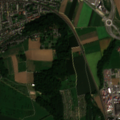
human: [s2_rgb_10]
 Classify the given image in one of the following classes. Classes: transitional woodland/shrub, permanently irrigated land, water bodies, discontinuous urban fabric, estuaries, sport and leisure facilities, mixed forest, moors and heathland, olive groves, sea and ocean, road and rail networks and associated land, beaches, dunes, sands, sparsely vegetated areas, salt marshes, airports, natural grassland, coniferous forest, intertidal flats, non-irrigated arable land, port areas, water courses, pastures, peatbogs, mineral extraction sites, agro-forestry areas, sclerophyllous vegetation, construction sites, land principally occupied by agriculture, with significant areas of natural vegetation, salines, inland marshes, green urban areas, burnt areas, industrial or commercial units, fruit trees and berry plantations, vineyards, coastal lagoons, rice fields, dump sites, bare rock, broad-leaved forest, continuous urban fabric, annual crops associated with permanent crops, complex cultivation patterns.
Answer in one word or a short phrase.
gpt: discontinuous urban fabric, industrial or commercial units, road and rail networks and associated land, non-irrigated arable land, complex cultivation patterns, mixed forest